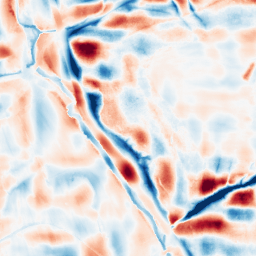
Category: wavelet
Decomposition family: wavelet_dwt
Decomposition parameters: wavelet: db4
level: 5
Upsampling method: bicubic_3x
Upsampling parameters: scale: 3
Upsampling scale: 3